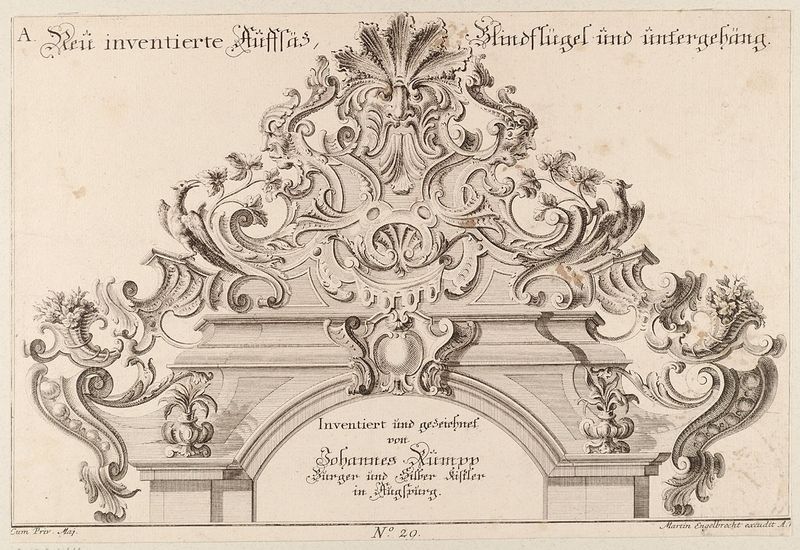
Titel: Ein Aufsatz
Künstler: Martin Engelbrecht
Standort: Hamburg
Institution: Museum für Kunst und Gewerbe Hamburg
Schlagwörter: skizze, tür, zeichnung, architektur, gesicht, johannes, vögel, rokoko, bogen, grafik, graphik, dekoration, ornamente, tor, fotografie, photographie, druckgraphik, druckgrafik, stich, kunstgewerbe, gesims, voluten, kupferstich, kunsthandwerk, groteske, akanthus, füllhörner, rocaille, agraffe, style, reproduktionen, acanthus, industriedesign, druckerzeugnisse, muschelwerk, ornamentstich, vorlageblätter, akanthusornament, blindflügel